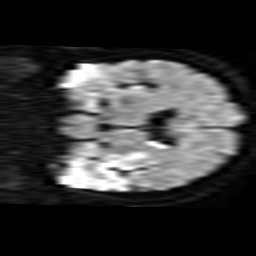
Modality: TRACE
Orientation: coronal
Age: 51
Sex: male
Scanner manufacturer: philips
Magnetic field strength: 1.5 T
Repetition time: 4.808 s
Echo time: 0.07764 s